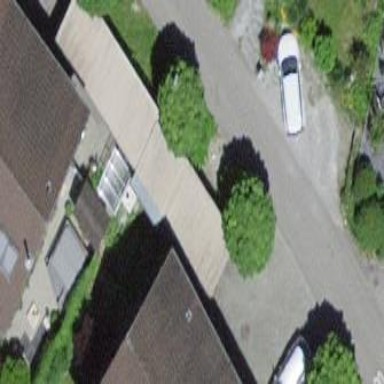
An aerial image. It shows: View of roof of building.